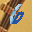
Label: 6